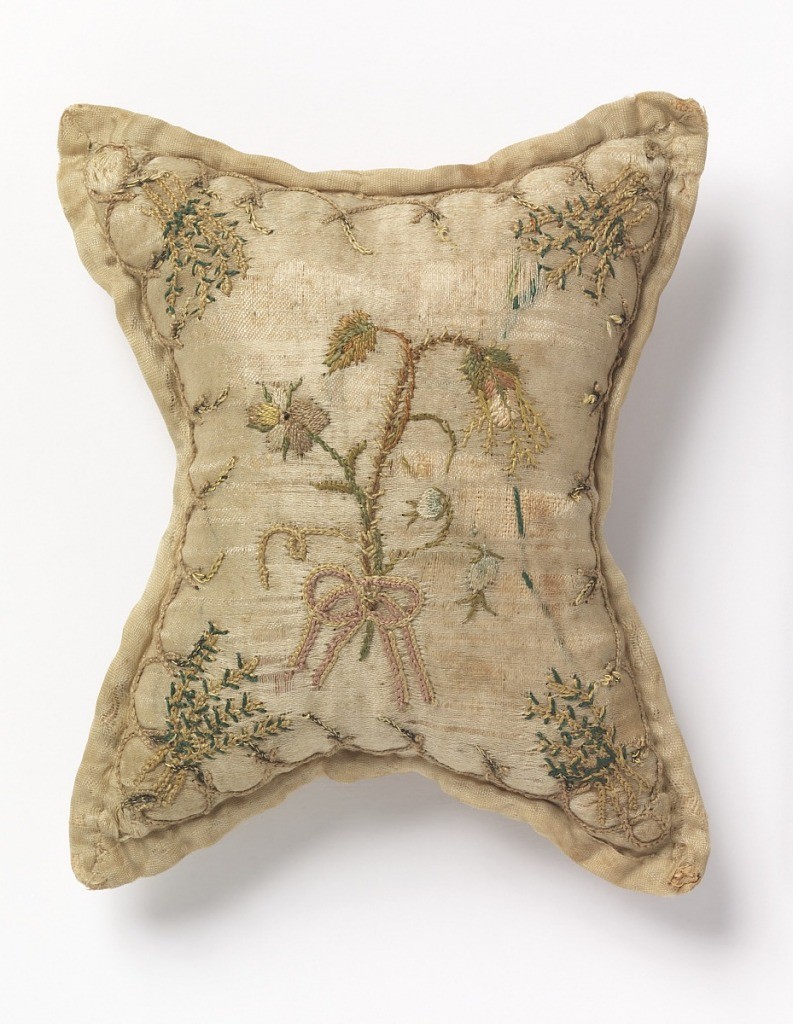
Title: Pin cushion
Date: mid- 18th century
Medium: silk embroidery, silk foundation Technique: embroidered on satin weave
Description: Pin cushion of cream colored silk satin embroidered with silk showing design of thorny flowers bound with ribbon.